Field crop: tomato
Growth stage: 1
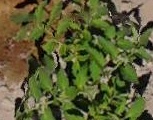
Species: tomato